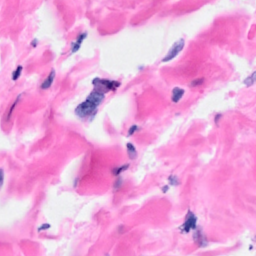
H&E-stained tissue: Breast